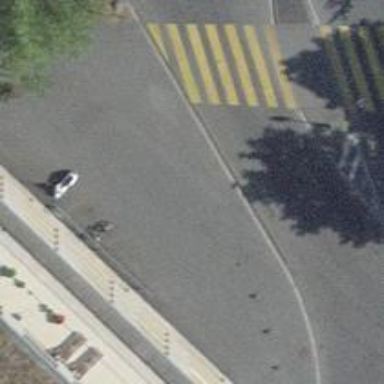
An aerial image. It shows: Bicycle parking facility.